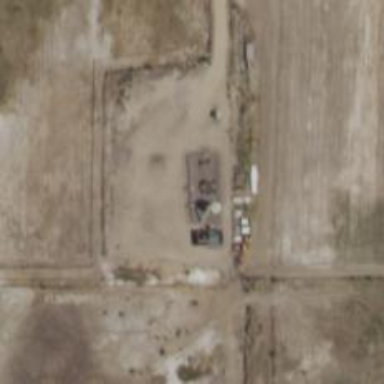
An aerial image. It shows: Storage tank with man-made structure.